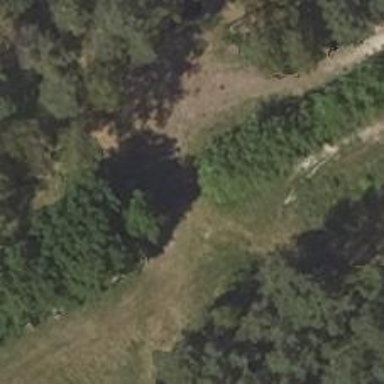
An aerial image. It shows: Culvert tunnel.